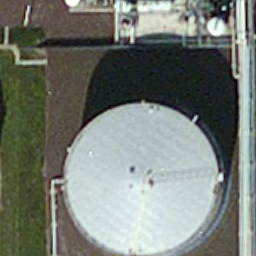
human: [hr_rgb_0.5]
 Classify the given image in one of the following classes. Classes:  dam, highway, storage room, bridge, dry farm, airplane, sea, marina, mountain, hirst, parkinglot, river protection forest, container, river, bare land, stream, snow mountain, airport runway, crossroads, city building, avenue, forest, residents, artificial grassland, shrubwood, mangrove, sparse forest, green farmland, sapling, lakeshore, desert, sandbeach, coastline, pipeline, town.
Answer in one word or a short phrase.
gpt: storage room